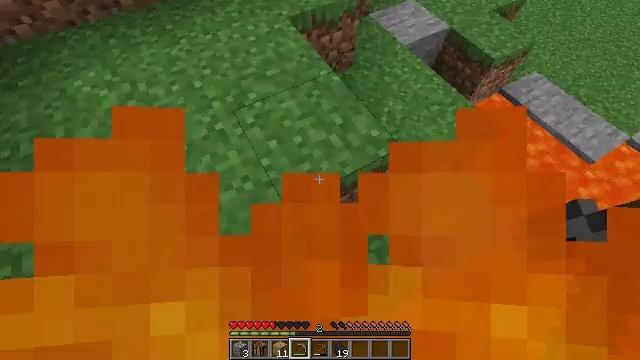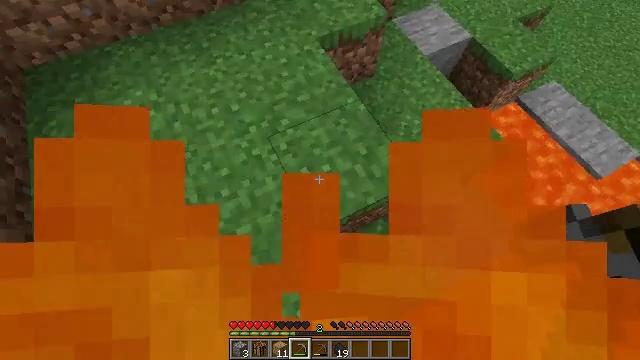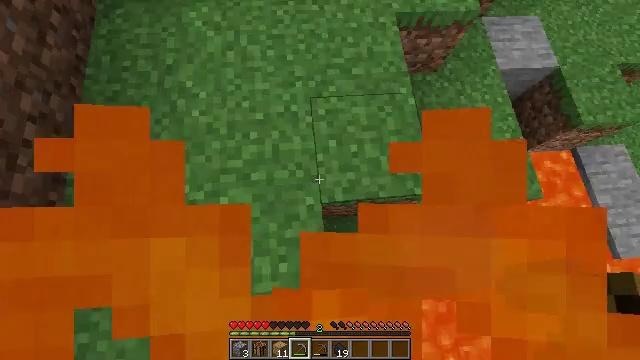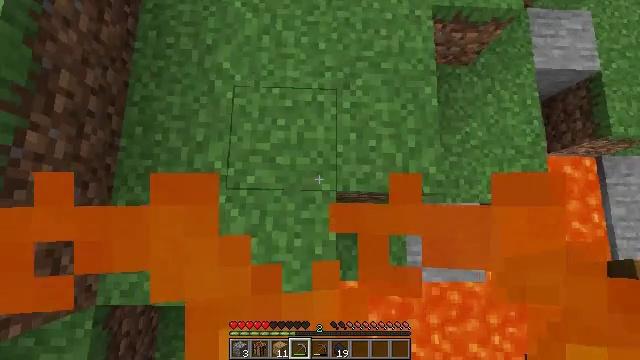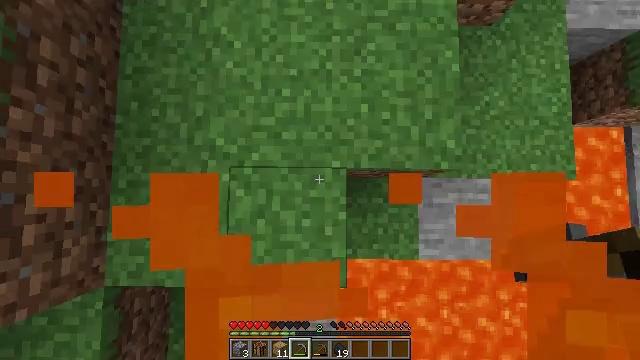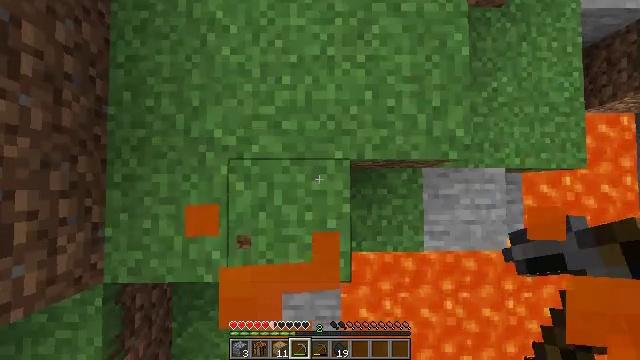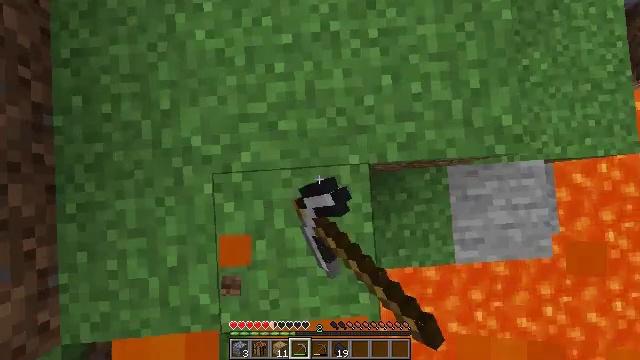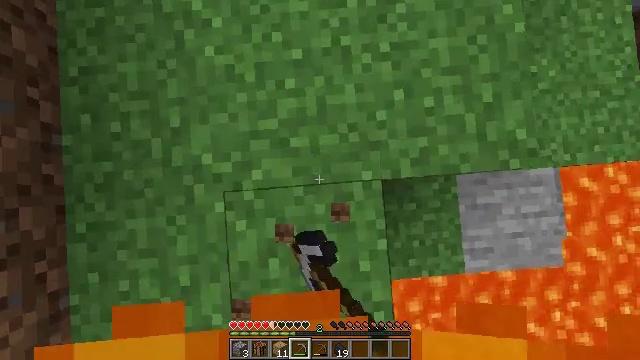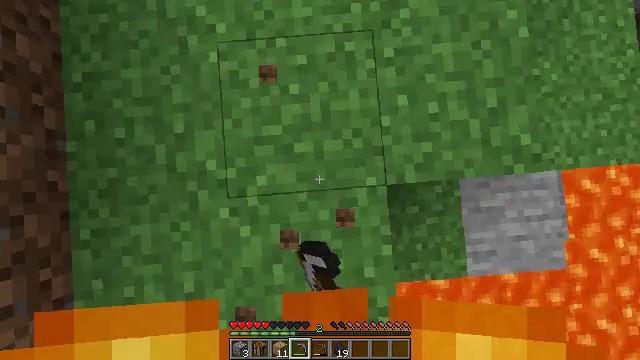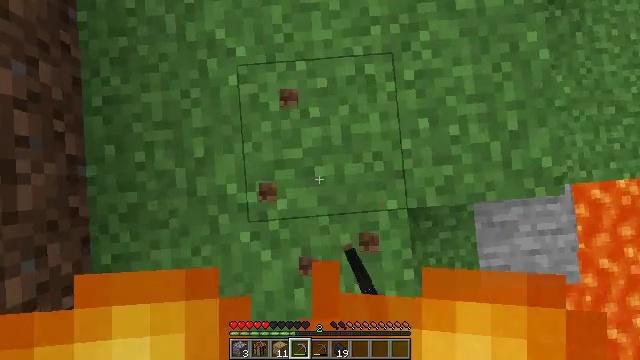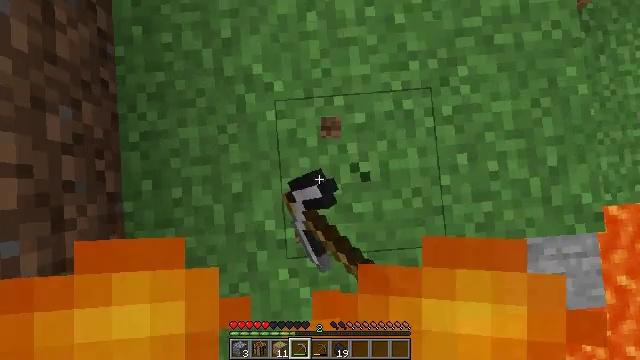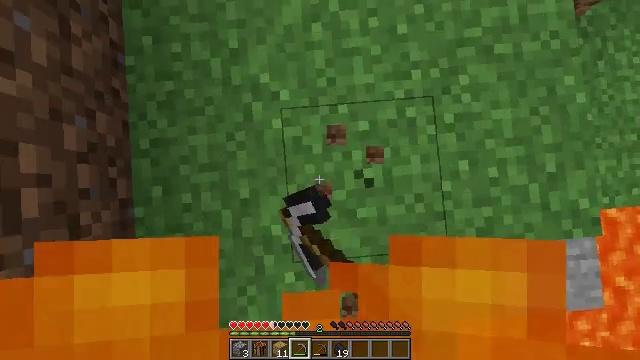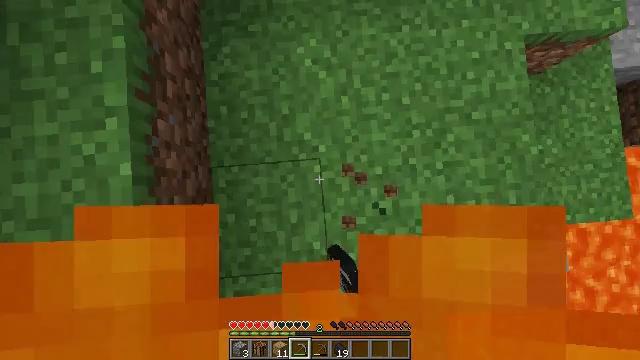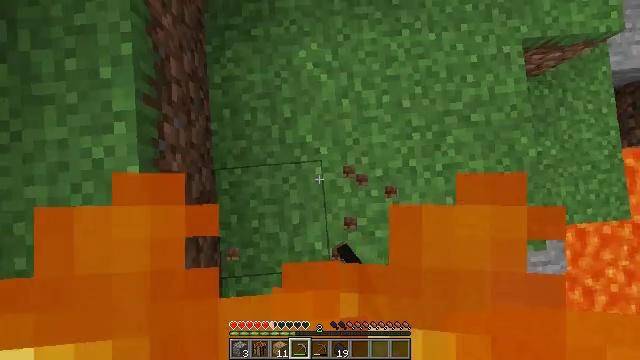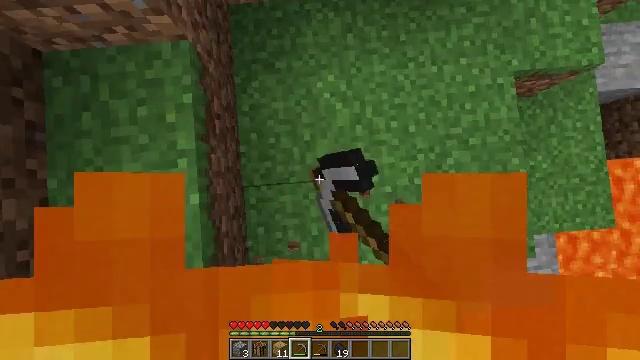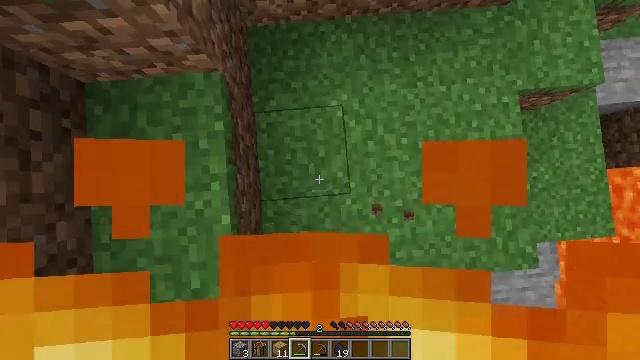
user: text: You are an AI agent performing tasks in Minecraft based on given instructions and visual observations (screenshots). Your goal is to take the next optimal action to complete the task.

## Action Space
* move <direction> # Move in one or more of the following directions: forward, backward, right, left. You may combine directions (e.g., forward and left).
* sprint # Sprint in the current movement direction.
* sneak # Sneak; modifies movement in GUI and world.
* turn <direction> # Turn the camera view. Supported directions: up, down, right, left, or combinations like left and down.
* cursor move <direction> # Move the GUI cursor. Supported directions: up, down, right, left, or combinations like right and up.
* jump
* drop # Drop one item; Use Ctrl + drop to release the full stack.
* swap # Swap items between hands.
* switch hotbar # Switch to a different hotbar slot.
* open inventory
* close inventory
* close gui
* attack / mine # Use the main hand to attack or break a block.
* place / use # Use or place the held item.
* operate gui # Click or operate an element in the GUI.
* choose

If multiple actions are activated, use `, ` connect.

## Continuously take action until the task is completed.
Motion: motion action
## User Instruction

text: Clear the fire from the area.
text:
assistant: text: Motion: move forward and move left, turn left and down, jump
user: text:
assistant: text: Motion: move forward and move left, turn left and down, jump
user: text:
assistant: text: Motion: move forward and move left, turn left and down, jump
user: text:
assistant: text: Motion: move forward and move left, turn left and down, jump
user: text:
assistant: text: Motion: move forward and move left, turn left and down, attack / mine, jump
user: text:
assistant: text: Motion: move forward and move left, attack / mine, jump
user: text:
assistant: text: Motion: move forward and move left, attack / mine, jump
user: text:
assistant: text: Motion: move forward and move left, attack / mine, jump
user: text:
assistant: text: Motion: move forward and move left, attack / mine, jump
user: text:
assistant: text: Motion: move forward and move left, attack / mine, jump
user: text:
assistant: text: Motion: move forward and move left, attack / mine, jump
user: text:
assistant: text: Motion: move forward and move left, attack / mine, jump
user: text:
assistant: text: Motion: move forward and move left, attack / mine, jump
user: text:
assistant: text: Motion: move forward and move left, attack / mine, jump
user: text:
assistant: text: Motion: move forward and move left, jump
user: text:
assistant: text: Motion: move forward and move left, jump
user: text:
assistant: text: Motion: move forward and move left, jump
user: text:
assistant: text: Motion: move forward and move left, turn left and up, jump
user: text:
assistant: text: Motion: move forward and move left, turn left and up, jump
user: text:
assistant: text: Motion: move forward and move left, turn left and up, jump
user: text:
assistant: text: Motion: move forward and move left, turn left and up, jump
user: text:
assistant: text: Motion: move forward and move left, turn left and up, jump
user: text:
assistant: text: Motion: move forward and move left, turn left and up, jump
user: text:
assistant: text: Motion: move forward and move left, turn left and up, jump
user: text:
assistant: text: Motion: move forward and move left, turn left and up, jump
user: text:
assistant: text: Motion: move forward and move left, turn left and up, jump
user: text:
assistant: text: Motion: move forward and move left, turn left and up, jump
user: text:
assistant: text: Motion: move forward and move left, turn up, jump
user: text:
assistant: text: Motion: move forward and move left, jump
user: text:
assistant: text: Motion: move forward and move left, jump